Field crop: tomato
Growth stage: 1
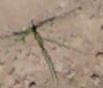
Species: cyperus